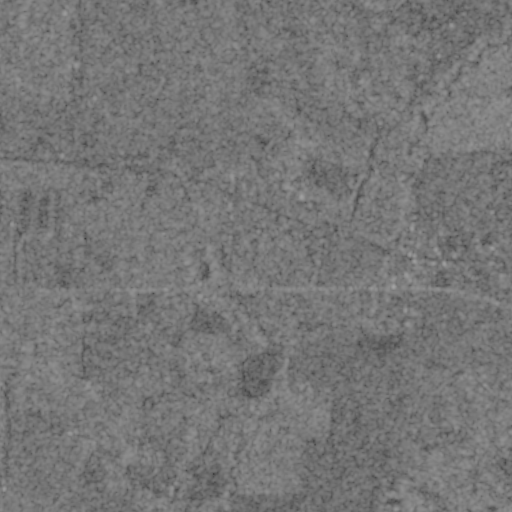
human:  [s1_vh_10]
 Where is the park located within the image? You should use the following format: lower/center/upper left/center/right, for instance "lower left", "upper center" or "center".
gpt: The park is located in the right of the image.
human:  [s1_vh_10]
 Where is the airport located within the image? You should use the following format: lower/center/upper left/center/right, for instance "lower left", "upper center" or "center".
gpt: There is no airport in the image.

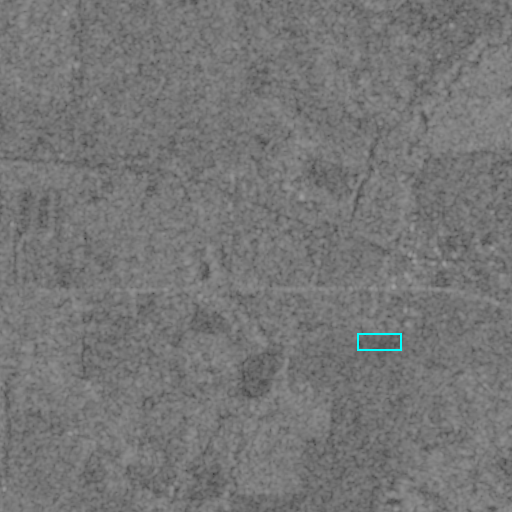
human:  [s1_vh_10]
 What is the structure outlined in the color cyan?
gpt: The structure outlined in cyan is a park.
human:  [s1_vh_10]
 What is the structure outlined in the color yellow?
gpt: There is no yellow outline.